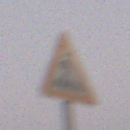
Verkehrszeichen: FussgaengerueberwegLinks
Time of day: SunriseSunset
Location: Outdoor (Nature)
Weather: Clear
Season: NotSpecified
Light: Natural